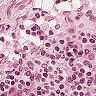
Metastatic tissue present: no